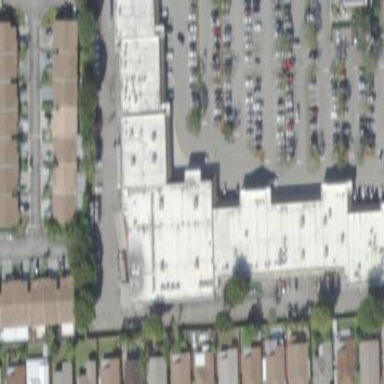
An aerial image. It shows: Retail building.